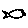
Label: fish